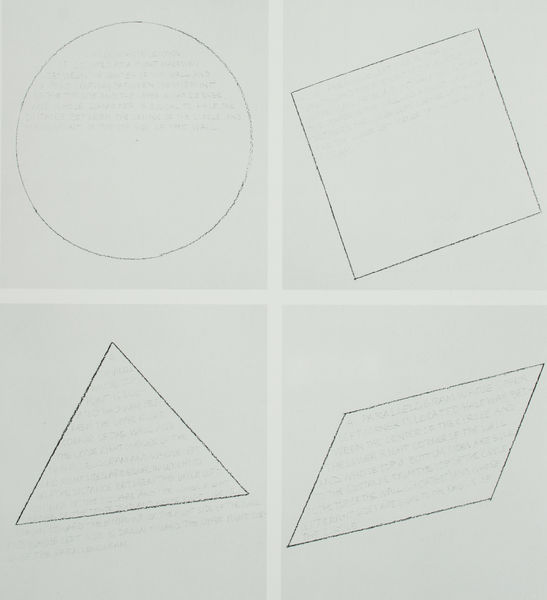
Titel: The location of six geometric Figures
Künstler: Sol Lewitt
Schlagwörter: weiß, dreieck, schwarz, zeichnung, kreis, rund, papier, ecke, flächen, formen, umriss, vier, eckig, form, würfel, ecken, geometrisch, raute, geometrie, quadrat, viereck, trapez, parallelogramm, rechteck quadrat